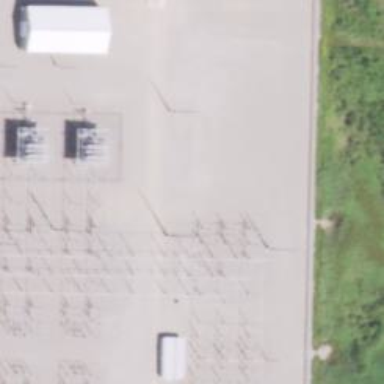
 serving as tower to safeguard against lightning strikes."